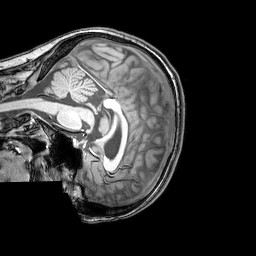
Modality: T1w
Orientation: sagittal
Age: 22
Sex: female
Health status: healthy
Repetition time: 0.081 s
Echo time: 0.037 s